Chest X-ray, AP view. Patient: 54 years old, sex M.
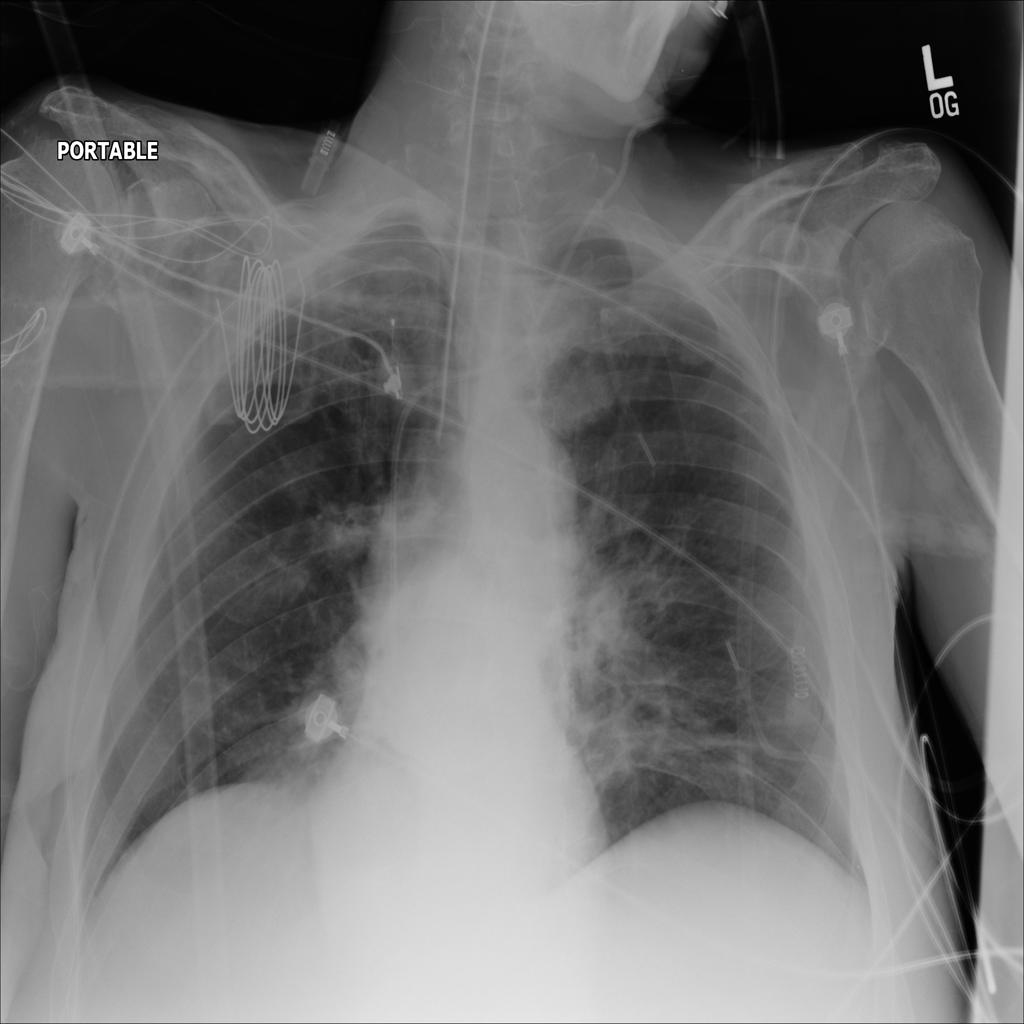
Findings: No Finding